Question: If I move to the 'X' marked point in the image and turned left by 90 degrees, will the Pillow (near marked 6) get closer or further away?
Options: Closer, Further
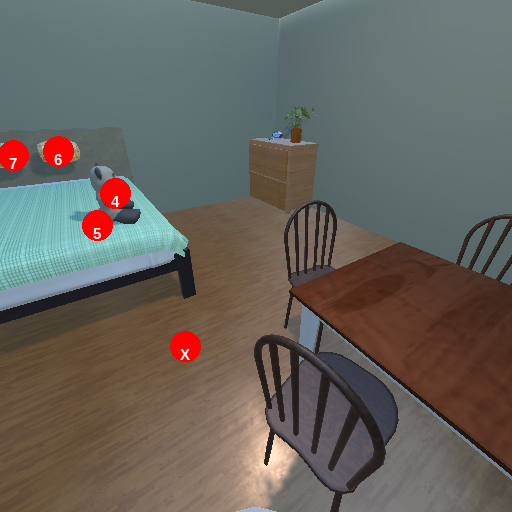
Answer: Closer